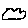
Label: cloud